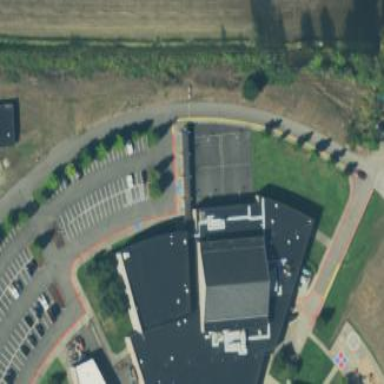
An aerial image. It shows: School building.